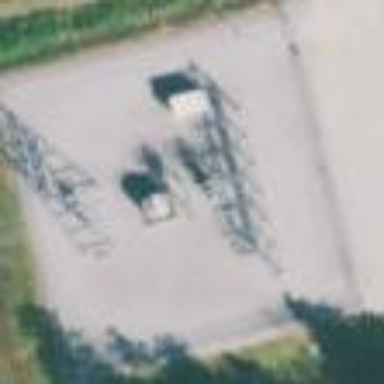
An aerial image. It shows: Distribution level power substation surrounded by fence.